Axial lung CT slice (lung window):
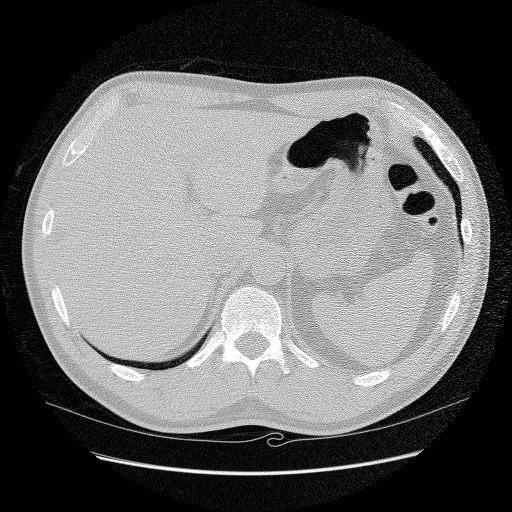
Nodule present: no